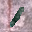
Label: 1